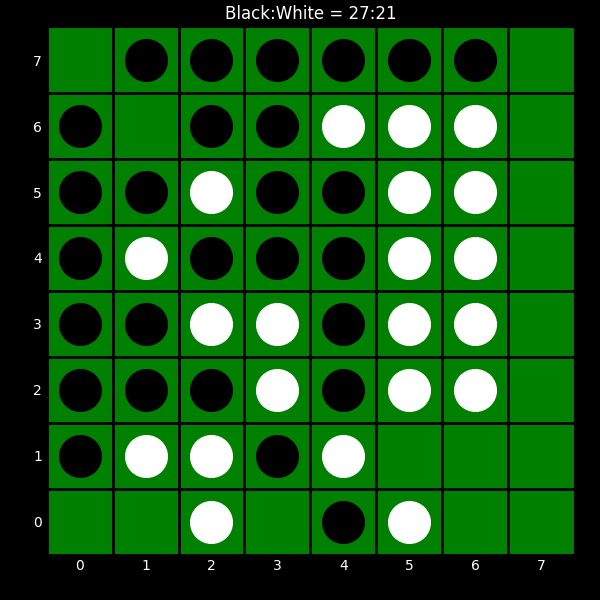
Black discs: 27
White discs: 21